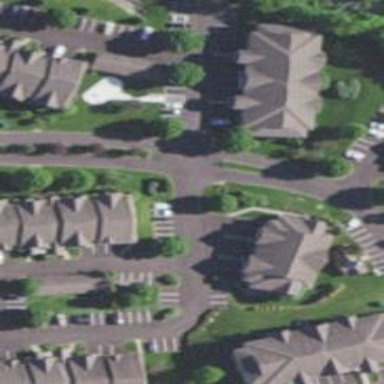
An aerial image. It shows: Living street.